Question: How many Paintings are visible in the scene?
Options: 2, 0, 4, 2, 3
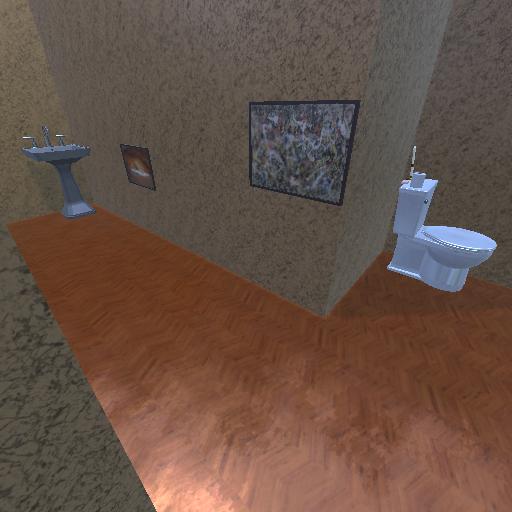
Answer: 2